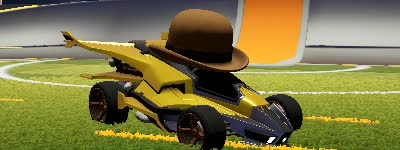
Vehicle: aftershock